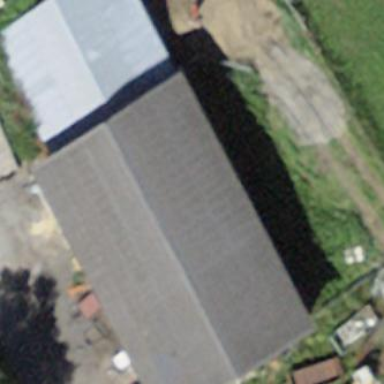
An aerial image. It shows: Stable.